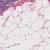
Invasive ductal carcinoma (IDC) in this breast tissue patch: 0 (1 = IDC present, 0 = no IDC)